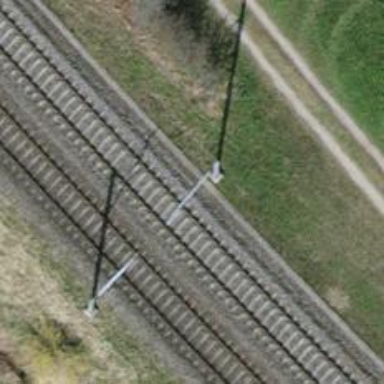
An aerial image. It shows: Railway milestone.